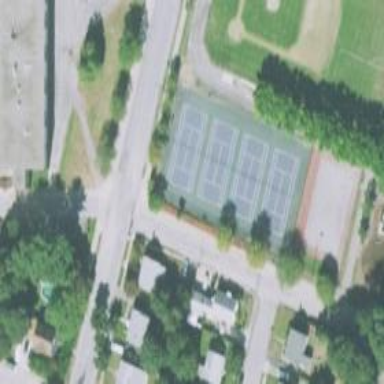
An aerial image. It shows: Asphalt tennis court.